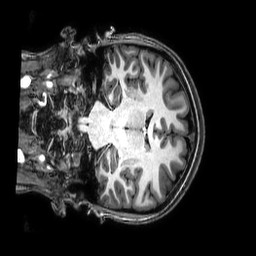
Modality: T1w
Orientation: coronal
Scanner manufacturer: philips
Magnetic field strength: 3 T
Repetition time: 0.008 s
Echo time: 0.003551 s